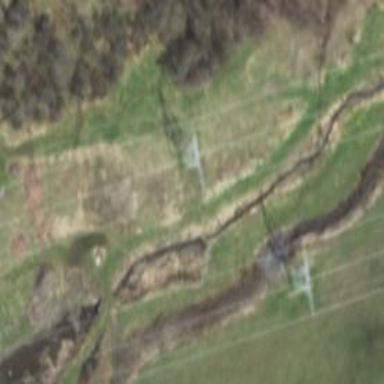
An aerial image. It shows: Power tower.